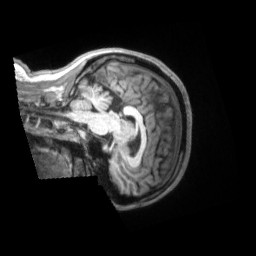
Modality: T1w
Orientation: sagittal
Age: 48
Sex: female
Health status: ill
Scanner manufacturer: siemens
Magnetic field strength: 3 T
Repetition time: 2.2 s
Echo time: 0.00157 s